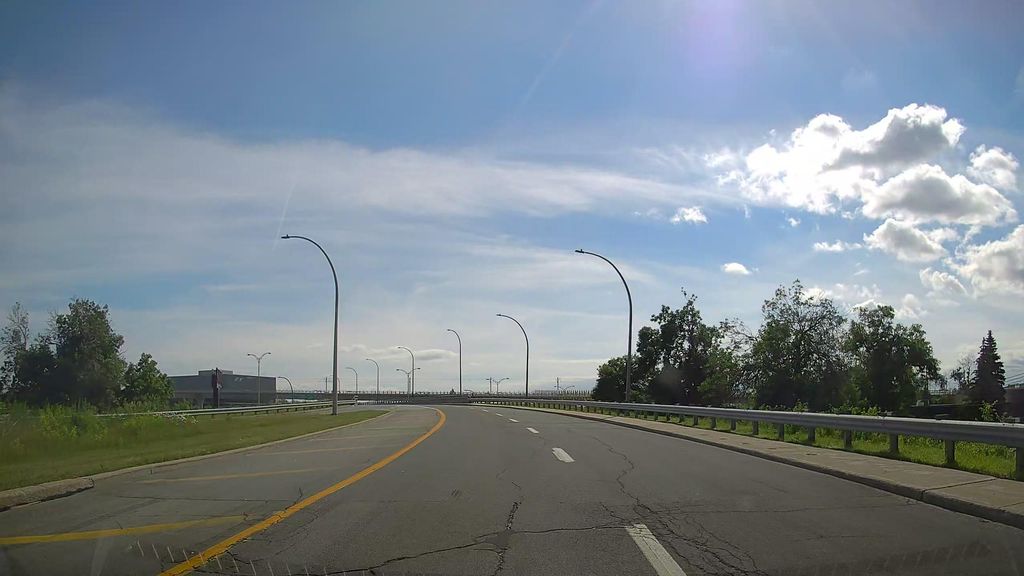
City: montreal